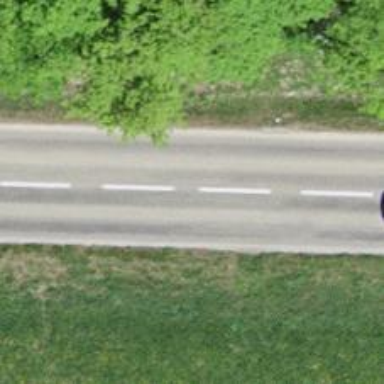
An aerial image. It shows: Primary road with asphalt surface.